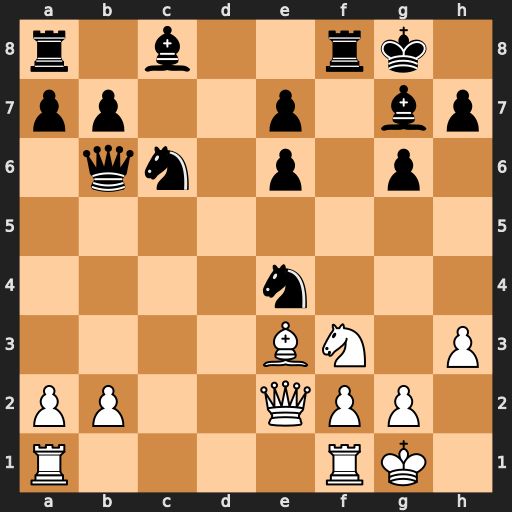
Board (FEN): r1b2rk1/pp2p1bp/1qn1p1p1/8/4n3/4BN1P/PP2QPP1/R4RK1
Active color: w
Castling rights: -
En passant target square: -
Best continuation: Bxb6 axb6 Qxe4